Question: I am rotating an image around it center point but need to track a location on the image as it rotates.
Given:
1. Origin at 0,0
2. Image width and height of 100, 100
3. Rotation point at C(50,50)
4. Angle of "a" (say 90 degrees in this example)
5. Point P starts at (25,25) and after the rotation it is at Pnew(75,25)

I haven't touched trig in 20 years but guessing the formula is simple...
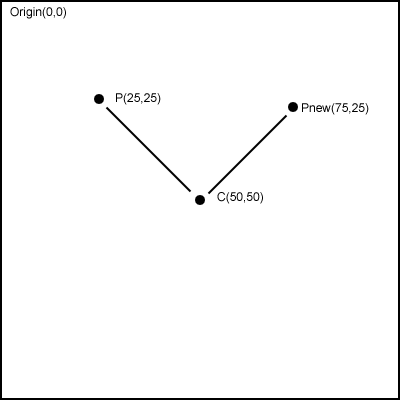
Answer: > I haven't touched trig in 20 years but guessing the formula is simple...
Yep, fairly. To map the point (x1,y1) via rotation around the origin:
'''
x2 = cos(a) * x1 + sin(a) * y1;
y2 = cos(a) * y1 - sin(a) * x1;
'''
... so you just first need to translate to the origin i.e. (-50,-50) in your example and translate back after rotation.
'''
x2 = cos(a) * (x1 - 50) + sin(a) * (y1 - 50) + 50;
y2 = cos(a) * (y1 - 50) - sin(a) * (x1 - 50) + 50;
'''
... Or something like that. (You can generate a matrix which will do all three transformations, I'll leave that for another answer or as an exercise...)